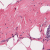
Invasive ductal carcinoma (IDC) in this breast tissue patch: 0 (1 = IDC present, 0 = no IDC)